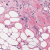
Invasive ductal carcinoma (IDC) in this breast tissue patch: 0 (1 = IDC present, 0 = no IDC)